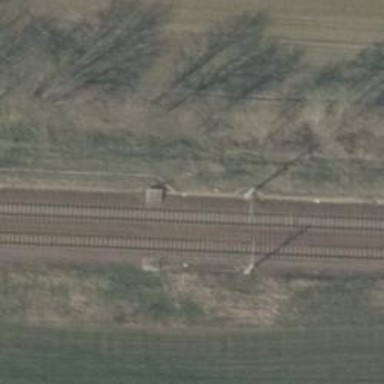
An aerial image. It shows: Railway signal.